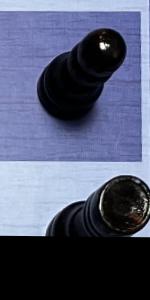
Label: Rook_Black